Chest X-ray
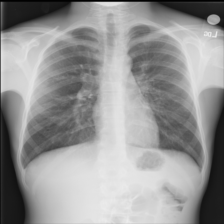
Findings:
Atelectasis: negative
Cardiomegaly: negative
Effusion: negative
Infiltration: negative
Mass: negative
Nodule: negative
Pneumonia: negative
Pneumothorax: negative
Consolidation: negative
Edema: negative
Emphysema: negative
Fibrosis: negative
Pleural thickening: negative
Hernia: negative